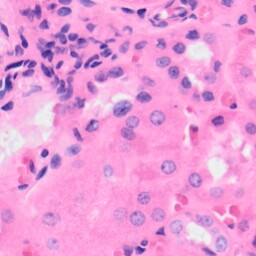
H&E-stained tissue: Kidney